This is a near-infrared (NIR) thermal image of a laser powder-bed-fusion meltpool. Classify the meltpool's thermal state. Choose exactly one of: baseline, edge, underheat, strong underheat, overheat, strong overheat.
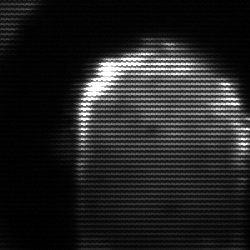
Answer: baseline